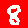
Digit: 8